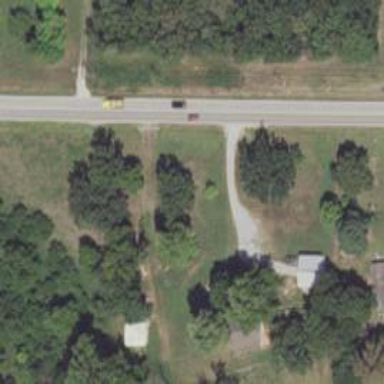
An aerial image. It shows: Driveway leading to service road.